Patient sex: M
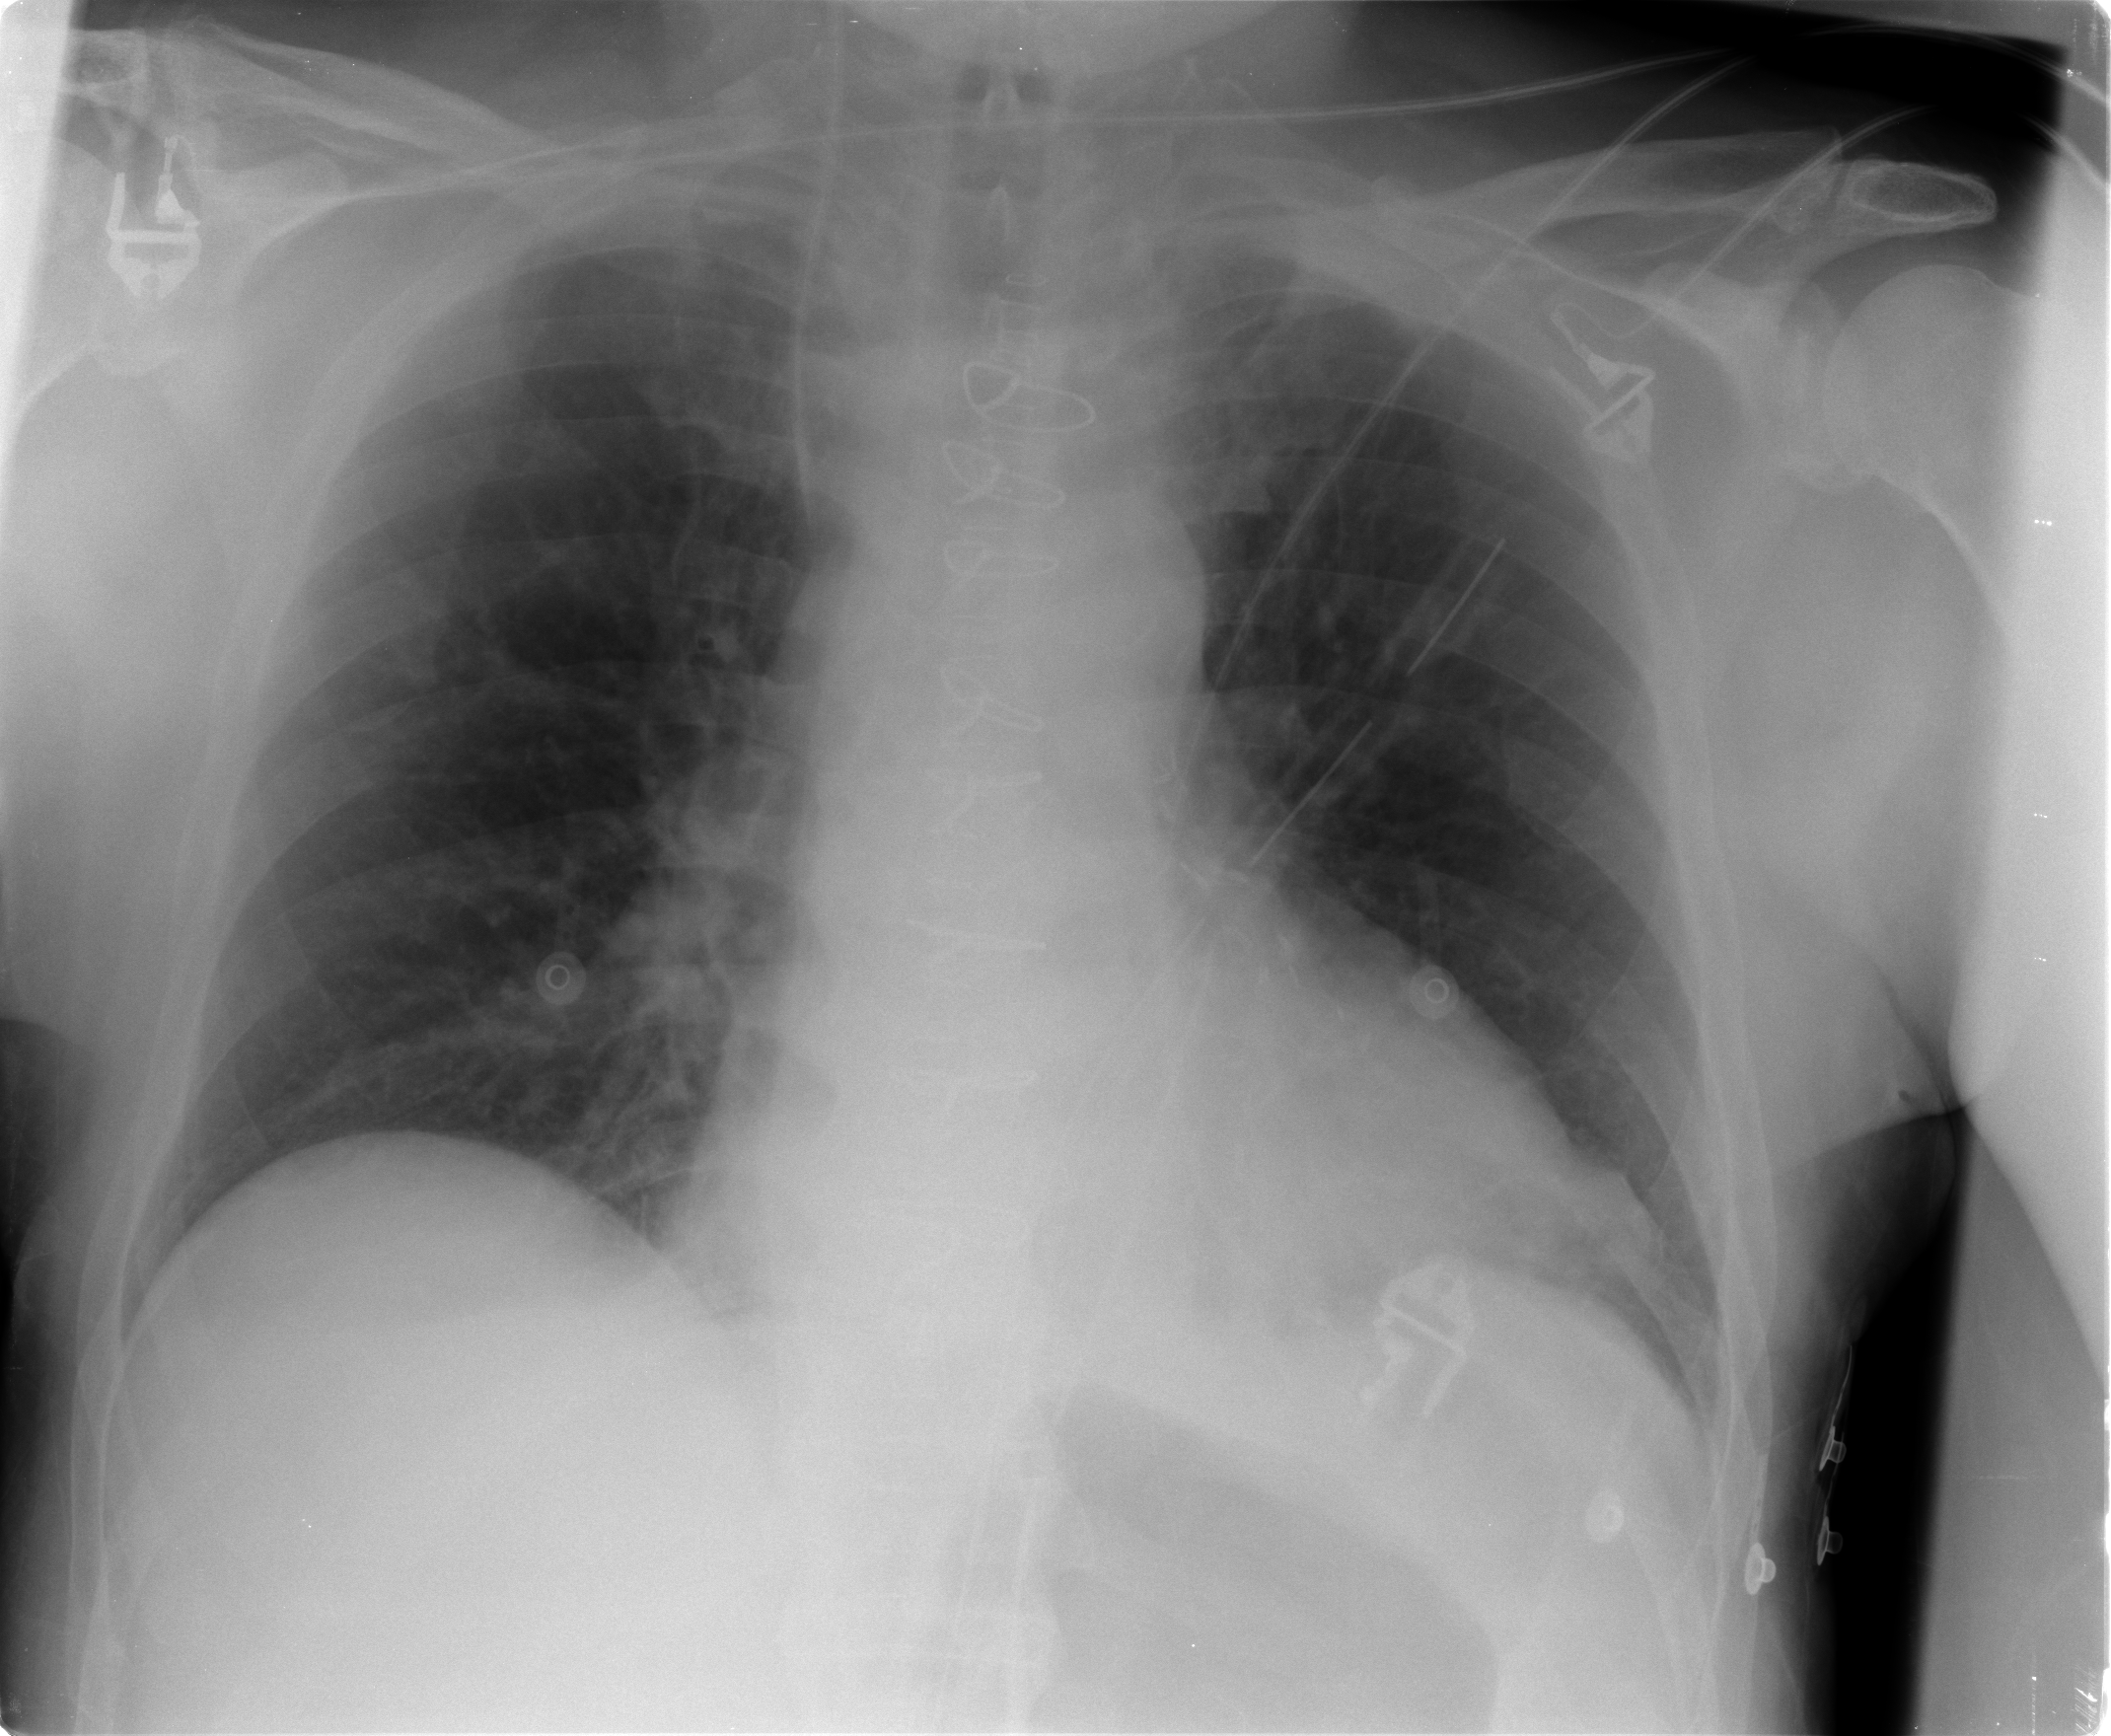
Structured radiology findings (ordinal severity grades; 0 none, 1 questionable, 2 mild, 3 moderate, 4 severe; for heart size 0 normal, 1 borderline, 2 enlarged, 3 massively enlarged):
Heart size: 0
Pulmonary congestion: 1
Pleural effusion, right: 0
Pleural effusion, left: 0
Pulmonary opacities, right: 0
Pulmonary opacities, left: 0
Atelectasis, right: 1
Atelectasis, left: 2